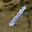
Label: 1